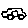
Label: car